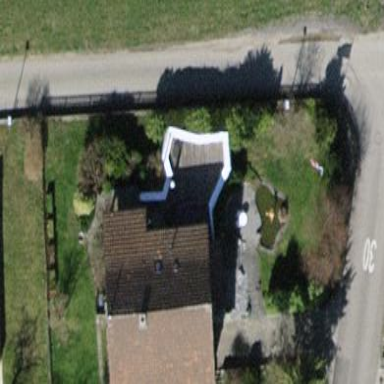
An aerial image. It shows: Detached building.